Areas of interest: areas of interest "Shanghai Putuo Porsche Center"
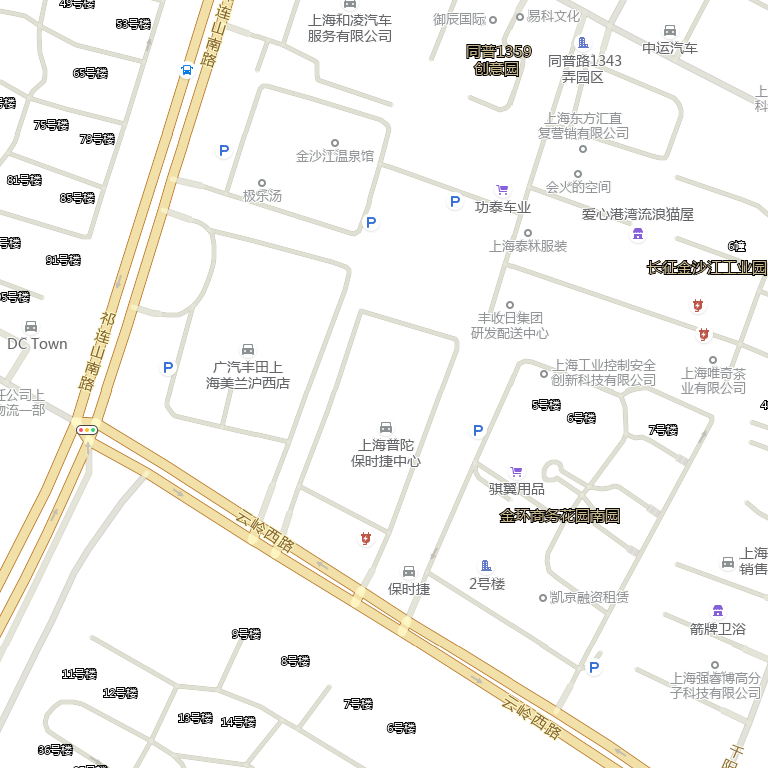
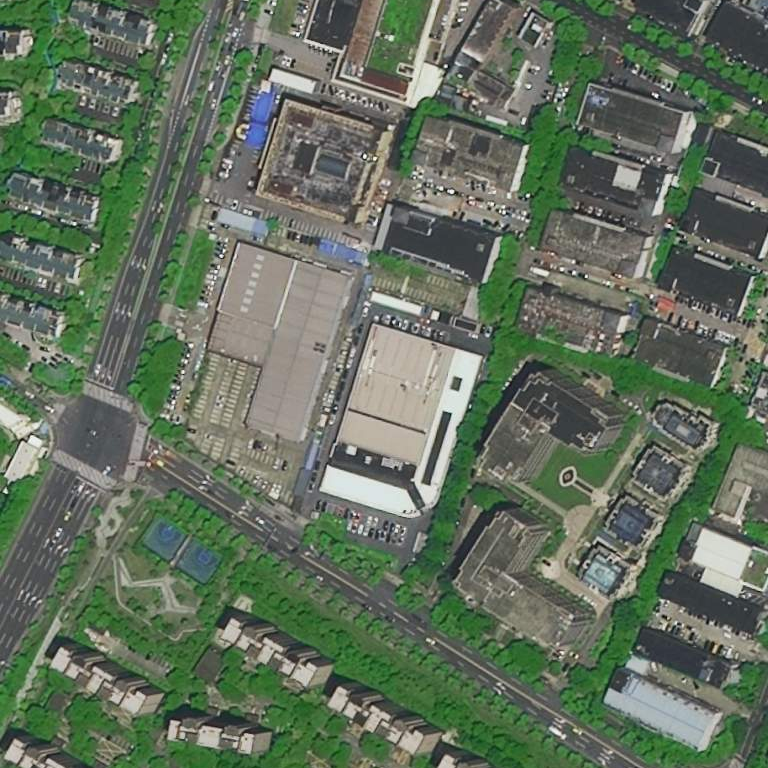